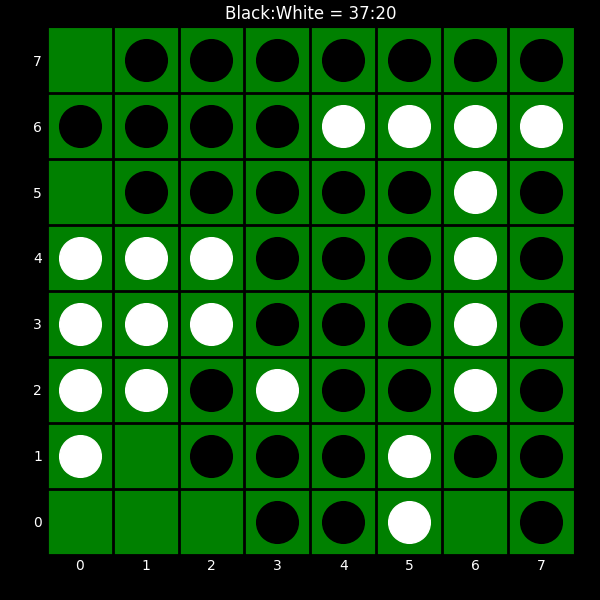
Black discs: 37
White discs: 20